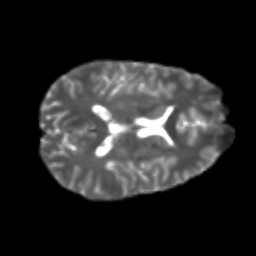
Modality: T2w
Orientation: axial
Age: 20
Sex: male
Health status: healthy
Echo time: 0.074 s